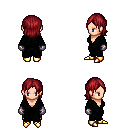
a pixel art fantasy rpg character, female body template, human, light skin, gray robe, gold greaves, brunette long bangs hairstyle, metal gloves, gold boots, four views (front, back, left, right), 2x2 character sprite sheet, small pixel art, hard edges, no anti-aliasing